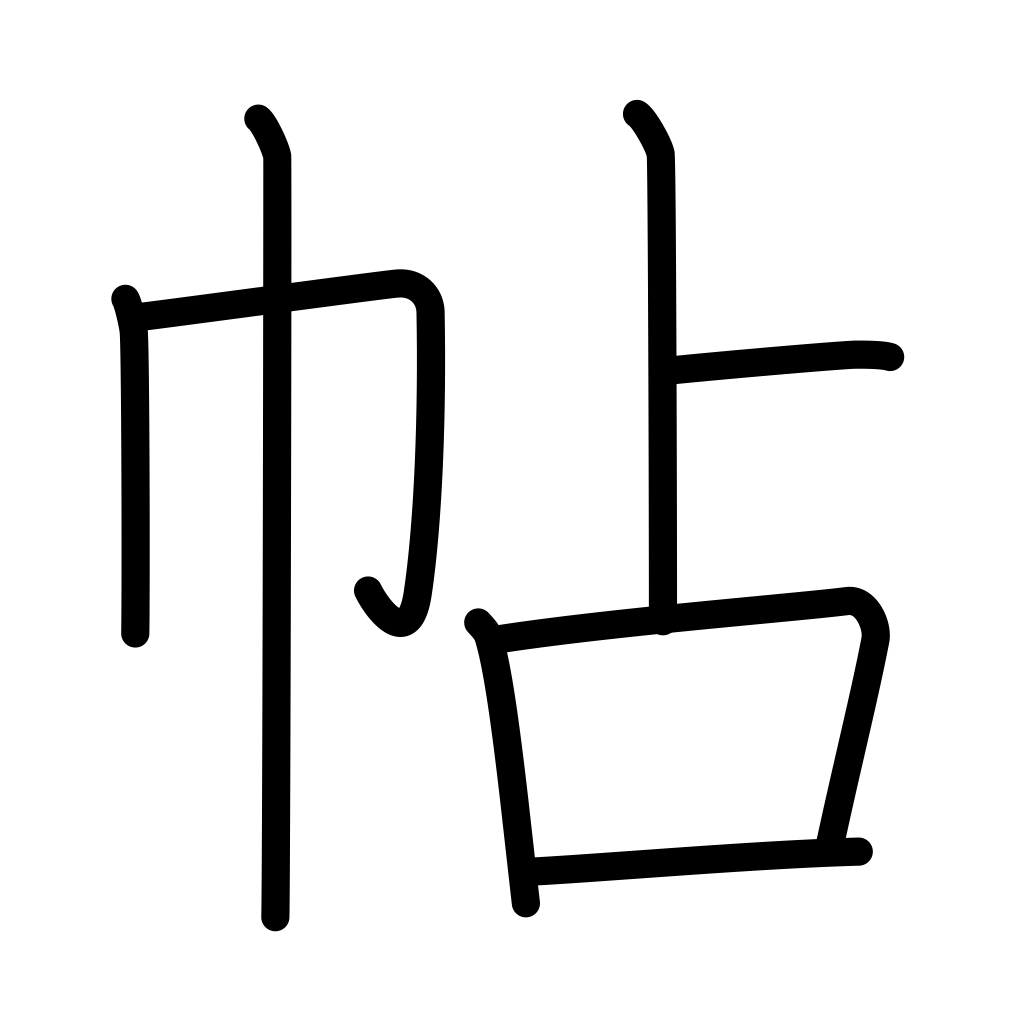
Meaning: bundle of seaweed, counter for screens, notebook